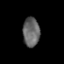
Tissue: prostate
Cell type: T cells
Senescence score: 0.7475
Nuclear area (px): 483
Mean DAPI intensity: 101.429